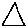
Label: triangle